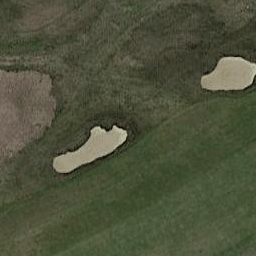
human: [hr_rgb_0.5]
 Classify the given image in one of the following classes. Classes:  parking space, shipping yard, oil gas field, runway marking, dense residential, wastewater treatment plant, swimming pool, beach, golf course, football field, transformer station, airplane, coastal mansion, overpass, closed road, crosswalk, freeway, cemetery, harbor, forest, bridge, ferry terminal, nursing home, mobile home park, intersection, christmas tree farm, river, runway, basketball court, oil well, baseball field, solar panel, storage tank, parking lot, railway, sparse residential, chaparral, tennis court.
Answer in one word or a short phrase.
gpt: golf course